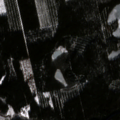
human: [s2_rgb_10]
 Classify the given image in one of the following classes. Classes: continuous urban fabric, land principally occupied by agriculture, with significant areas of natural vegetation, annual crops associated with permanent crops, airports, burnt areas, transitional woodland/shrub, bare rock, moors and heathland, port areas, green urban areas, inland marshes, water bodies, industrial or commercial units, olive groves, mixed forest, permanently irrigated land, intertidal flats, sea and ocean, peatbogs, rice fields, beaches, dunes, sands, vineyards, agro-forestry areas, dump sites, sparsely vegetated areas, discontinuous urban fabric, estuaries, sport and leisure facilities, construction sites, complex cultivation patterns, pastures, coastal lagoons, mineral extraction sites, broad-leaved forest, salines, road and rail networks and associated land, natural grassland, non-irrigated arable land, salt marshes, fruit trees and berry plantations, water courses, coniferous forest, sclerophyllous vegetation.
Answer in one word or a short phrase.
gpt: land principally occupied by agriculture, with significant areas of natural vegetation, coniferous forest, mixed forest, transitional woodland/shrub, water bodies